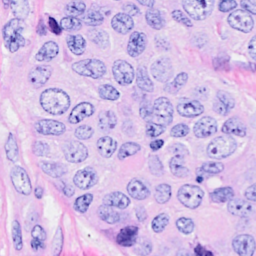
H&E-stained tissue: Breast